Question: I have a small function that is intended to take two lists of numbers and to compare them using their respective histograms overlaid and using a ratio plot. The bin width of the ratio plot is inconsistent with the bin width of the overlaid histograms. How could the ratio plot be made to have bin widths identical to those of the overlaid histograms?

'''
import numpy
import matplotlib.pyplot
import datavision # sudo pip install datavision
import shijian # sudo pip install shijian
def main():
a = numpy.random.normal(2, 2, size = 120)
b = numpy.random.normal(2, 2, size = 120)
save_histogram_comparison_matplotlib(
values_1 = a,
values_2 = b,
label_1 = "a",
label_2 = "b",
normalize = True,
label_ratio_x = "frequency",
label_y = "",
title = "comparison of a and b",
filename = "test.png"
)
def save_histogram_comparison_matplotlib(
values_1 = None,
values_2 = None,
filename = None,
number_of_bins = None,
normalize = True,
label_x = "",
label_y = None,
label_ratio_x = "frequency",
label_ratio_y = "ratio",
title = None,
label_1 = "1",
label_2 = "2",
overwrite = True,
LaTeX = False
):
matplotlib.pyplot.ioff()
if LaTeX is True:
matplotlib.pyplot.rc("text", usetex = True)
matplotlib.pyplot.rc("font", family = "serif")
if number_of_bins is None:
number_of_bins_1 = datavision.propose_number_of_bins(values_1)
number_of_bins_2 = datavision.propose_number_of_bins(values_2)
number_of_bins = int((number_of_bins_1 + number_of_bins_2) / 2)
if filename is None:
filename = shijian.propose_filename(
filename = title.replace(" ", "_") + ".png",
overwrite = overwrite
)
values = []
values.append(values_1)
values.append(values_2)
figure, (axis_1, axis_2) = matplotlib.pyplot.subplots(nrows = 2)
ns, bins, patches = axis_1.hist(
values,
normed = normalize,
histtype = "stepfilled",
bins = number_of_bins,
alpha = 0.5,
label = [label_1, label_2]
)
axis_1.legend()
axis_2.bar(
bins[:-1],
ns[0] / ns[1],
alpha = 1,
)
axis_1.set_xlabel(label_x)
axis_1.set_ylabel(label_y)
axis_2.set_xlabel(label_ratio_x)
axis_2.set_ylabel(label_ratio_y)
matplotlib.pyplot.title(title)
matplotlib.pyplot.savefig(filename)
matplotlib.pyplot.close()
if __name__ == "__main__":
main()
'''
---
EDIT: temporary scratchboard because coding in comments isn't reasonable
'''
import numpy
import matplotlib.pyplot
import datavision
import shijian
def main():
a = numpy.random.normal(2, 2, size = 120)
b = numpy.random.normal(2, 2, size = 120)
save_histogram_comparison_matplotlib(
values_1 = a,
values_2 = b,
label_1 = "a",
label_2 = "b",
normalize = True,
label_ratio_x = "frequency",
label_y = "",
title = "comparison of a and b",
filename = "test.png"
)
def save_histogram_comparison_matplotlib(
values_1 = None,
values_2 = None,
filename = None,
number_of_bins = None,
normalize = True,
label_x = "",
label_y = None,
label_ratio_x = "frequency",
label_ratio_y = "ratio",
title = None,
label_1 = "1",
label_2 = "2",
overwrite = True,
LaTeX = False
):
matplotlib.pyplot.ioff()
if LaTeX is True:
matplotlib.pyplot.rc("text", usetex = True)
matplotlib.pyplot.rc("font", family = "serif")
if number_of_bins is None:
number_of_bins_1 = datavision.propose_number_of_bins(values_1)
number_of_bins_2 = datavision.propose_number_of_bins(values_2)
number_of_bins = int((number_of_bins_1 + number_of_bins_2) / 2)
if filename is None:
filename = shijian.propose_filename(
filename = title.replace(" ", "_") + ".png",
overwrite = overwrite
)
bar_width = 1
values = []
values.append(values_1)
values.append(values_2)
figure, (axis_1, axis_2) = matplotlib.pyplot.subplots(nrows = 2)
ns, bins, patches = axis_1.hist(
values,
normed = normalize,
histtype = "stepfilled",
bins = number_of_bins,
alpha = 0.5,
label = [label_1, label_2],
rwidth = bar_width
)
axis_1.legend()
axis_2.bar(
bins[:-1],
ns[0] / ns[1],
alpha = 1,
width = bar_width
)
axis_1.set_xlabel(label_x)
axis_1.set_ylabel(label_y)
axis_2.set_xlabel(label_ratio_x)
axis_2.set_ylabel(label_ratio_y)
matplotlib.pyplot.title(title)
matplotlib.pyplot.savefig(filename)
matplotlib.pyplot.close()
if __name__ == "__main__":
main()
'''
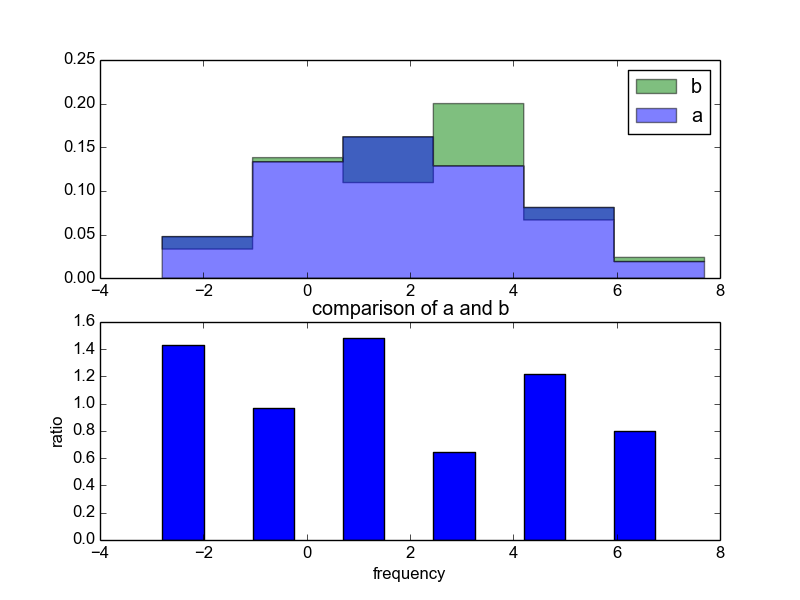
Answer: You need the 'rwidth' parameter in your 'axis_1.hist(..)' call
You can adjust 'rwidth' and 'bins' to match your 'axis_2.bar(...)' call (default width in 'bar' is 0.8).
e.g.
'''
matplotlib.pyplot.hist(a,bins=6,rwidth=0.8)
'''
<URL>